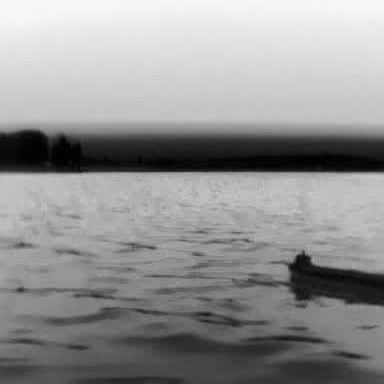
There is a liner in the infrared image.